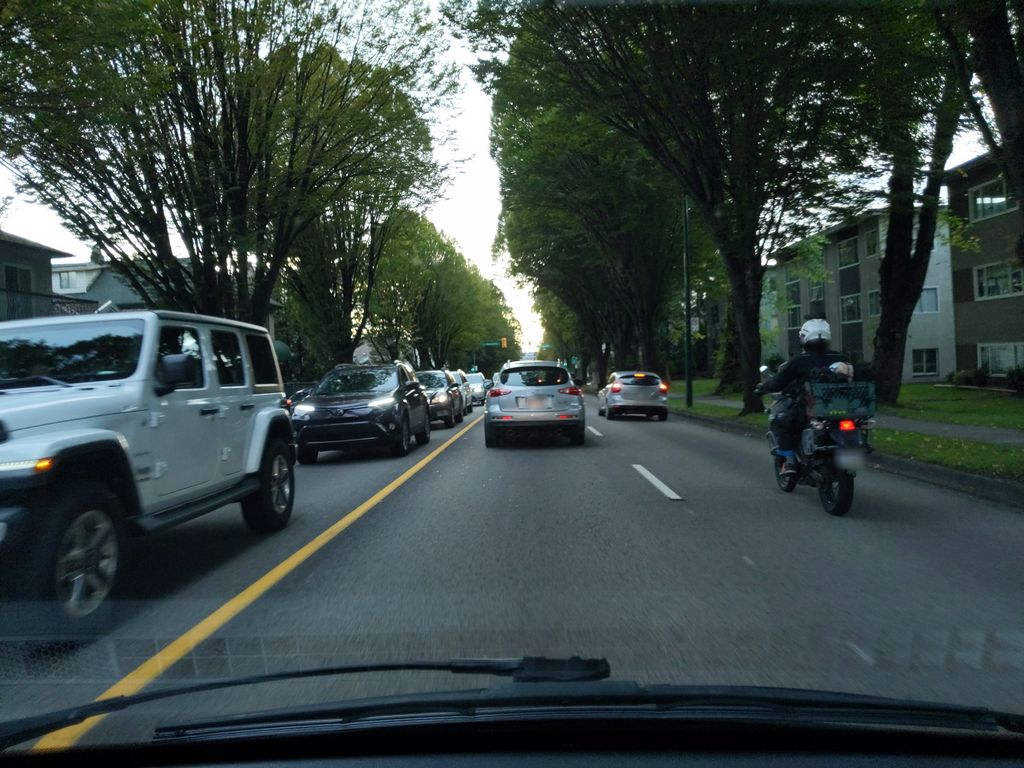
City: vancouver